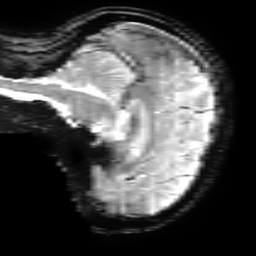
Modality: T2starw
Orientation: sagittal
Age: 56
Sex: female
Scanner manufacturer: ge
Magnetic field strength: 3 T
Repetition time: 0.65 s
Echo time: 0.02 s